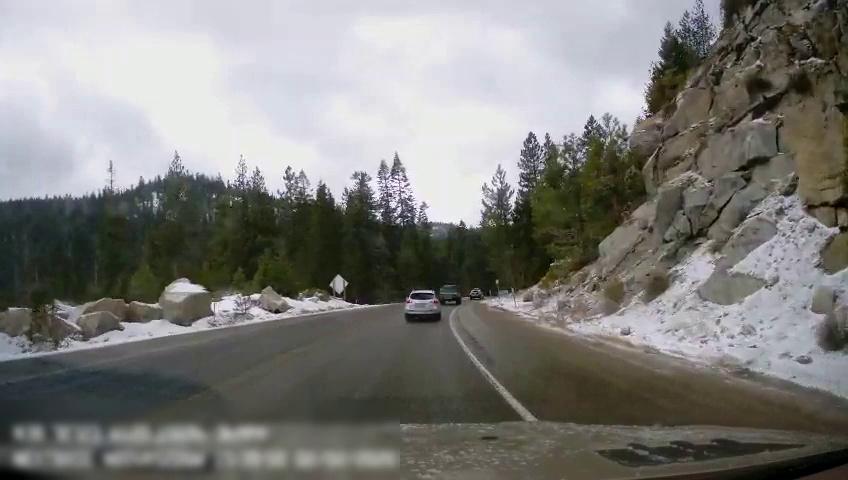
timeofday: Day
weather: Snowy
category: Drivable Space
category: Vehicles | Car
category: Vehicles | Truck
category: Vehicles | SUV
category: Lanes | Current Lane